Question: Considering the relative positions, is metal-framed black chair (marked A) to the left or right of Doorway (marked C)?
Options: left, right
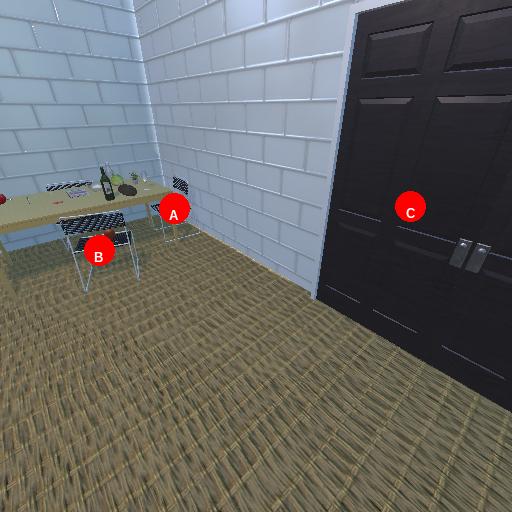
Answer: left